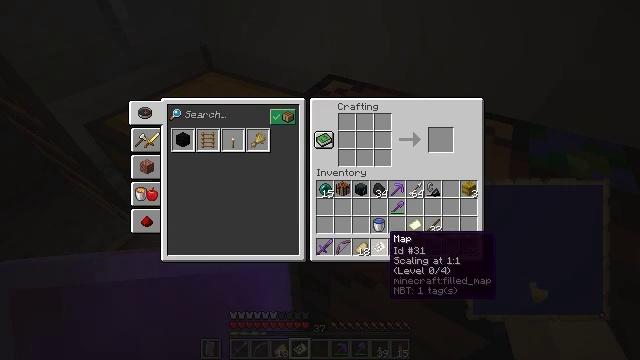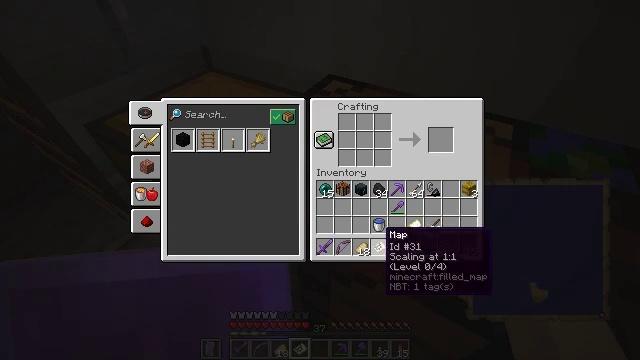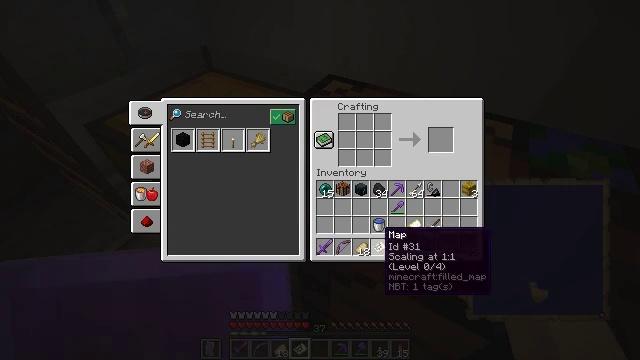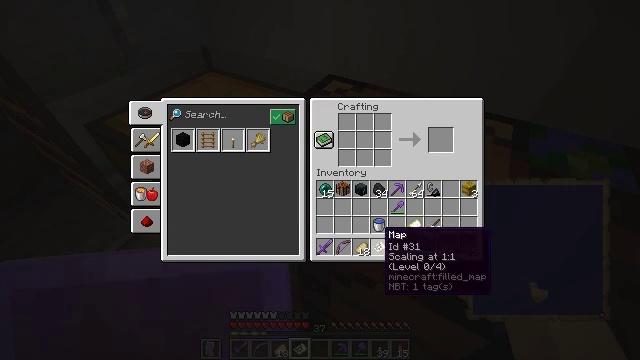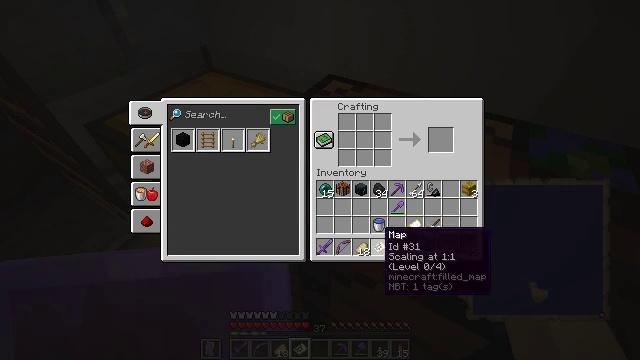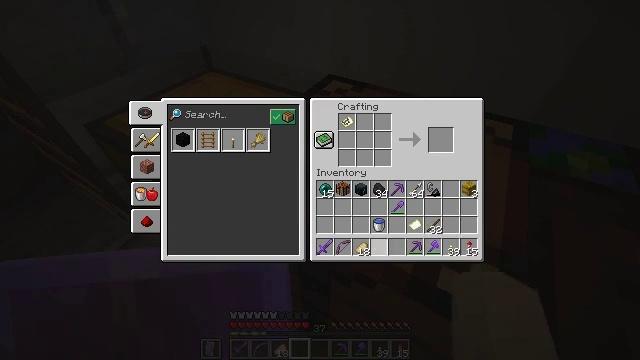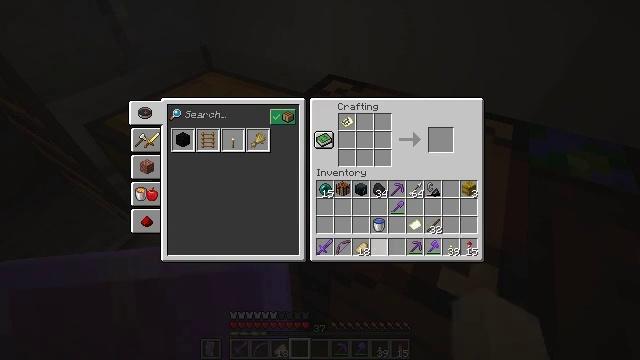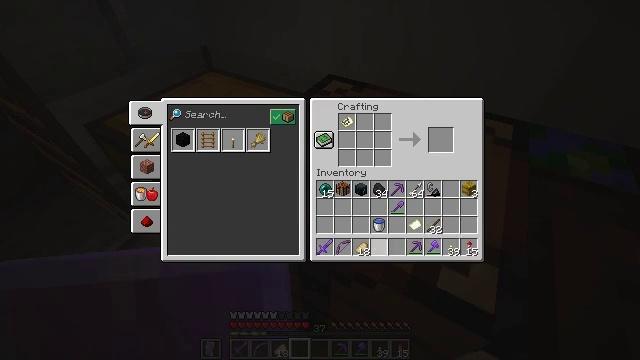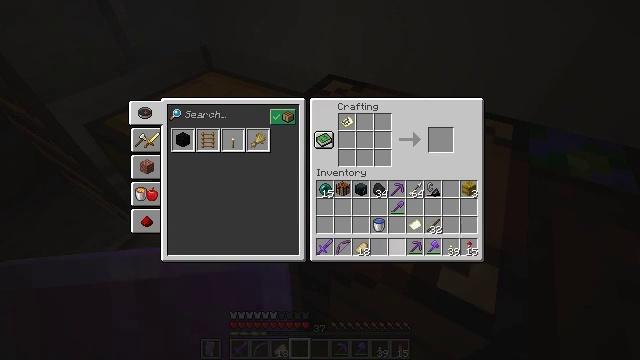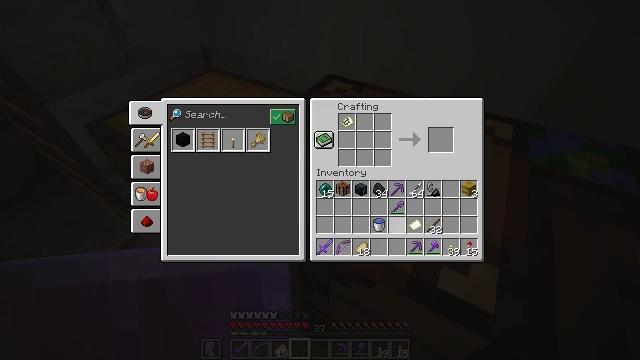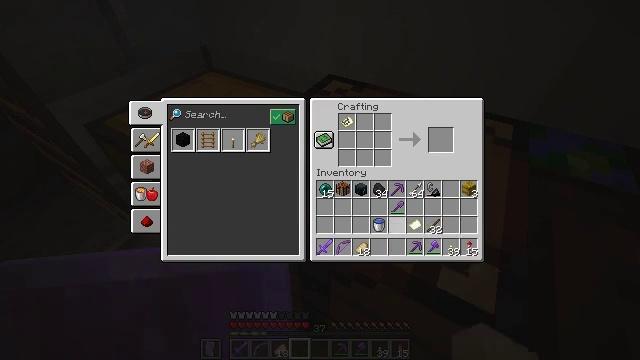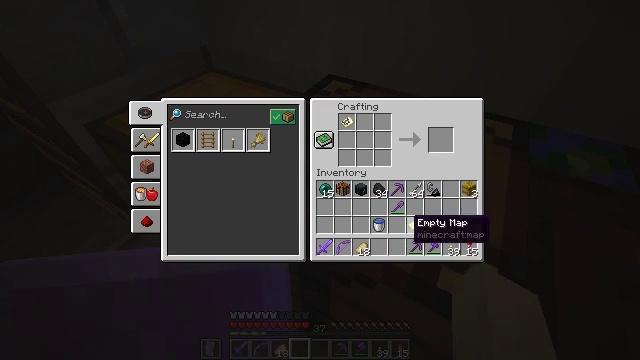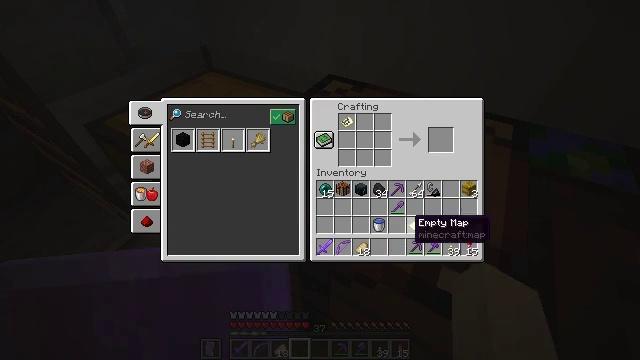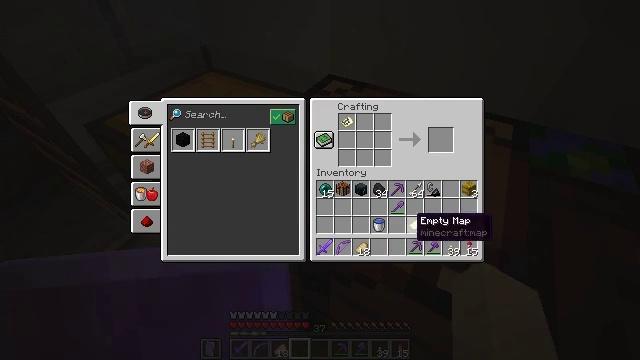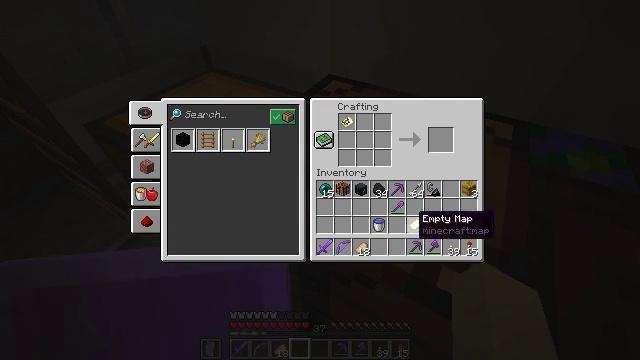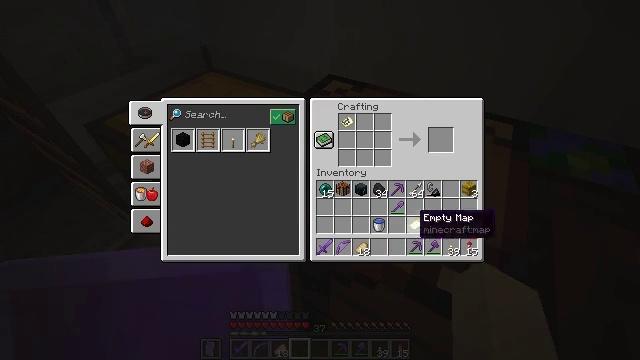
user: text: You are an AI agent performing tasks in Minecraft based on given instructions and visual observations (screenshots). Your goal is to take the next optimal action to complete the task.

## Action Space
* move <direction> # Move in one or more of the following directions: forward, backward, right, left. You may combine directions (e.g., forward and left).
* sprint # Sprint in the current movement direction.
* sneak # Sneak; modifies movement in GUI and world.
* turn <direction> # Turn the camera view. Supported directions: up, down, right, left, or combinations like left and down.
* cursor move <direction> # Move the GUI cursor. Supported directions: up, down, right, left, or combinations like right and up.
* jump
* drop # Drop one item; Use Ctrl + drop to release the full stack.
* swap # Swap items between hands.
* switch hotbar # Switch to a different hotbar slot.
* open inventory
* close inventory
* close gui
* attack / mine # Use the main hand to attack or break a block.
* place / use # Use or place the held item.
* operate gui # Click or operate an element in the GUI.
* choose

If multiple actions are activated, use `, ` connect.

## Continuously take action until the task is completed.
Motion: motion action
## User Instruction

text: Create a filled map at the crafting station.
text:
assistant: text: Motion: sneak
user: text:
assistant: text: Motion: sneak
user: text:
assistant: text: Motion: sneak
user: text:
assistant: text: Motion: sneak
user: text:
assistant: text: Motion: sneak, attack / mine
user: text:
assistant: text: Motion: sneak, attack / mine
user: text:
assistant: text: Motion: sneak, attack / mine
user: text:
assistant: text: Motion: sneak, turn right
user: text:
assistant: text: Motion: sneak, turn right
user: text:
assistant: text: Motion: sneak
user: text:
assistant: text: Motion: sneak
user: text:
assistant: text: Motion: sneak
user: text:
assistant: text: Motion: sneak
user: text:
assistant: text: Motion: sneak
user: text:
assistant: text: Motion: sneak
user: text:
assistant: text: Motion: sneak
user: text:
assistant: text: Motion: sneak, attack / mine
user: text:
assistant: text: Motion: sneak, attack / mine
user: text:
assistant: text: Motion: sneak, turn right and up
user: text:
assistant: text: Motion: sneak, turn up
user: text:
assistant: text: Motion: sneak, turn up
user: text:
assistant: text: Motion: sneak, turn up
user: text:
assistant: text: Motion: sneak
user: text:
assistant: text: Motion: sneak
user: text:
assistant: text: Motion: sneak
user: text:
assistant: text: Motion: sneak
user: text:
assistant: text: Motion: sneak, turn up
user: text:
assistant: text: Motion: sneak
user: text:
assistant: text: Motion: sneak
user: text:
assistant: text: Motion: sneak